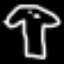
Label: mushroom